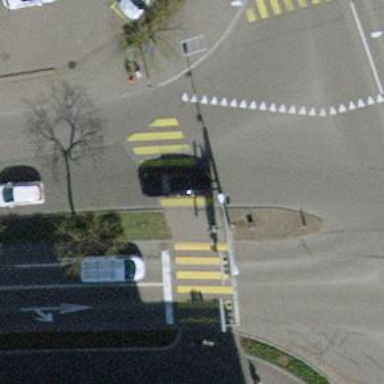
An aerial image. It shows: Road crossing with traffic signals.